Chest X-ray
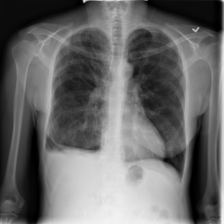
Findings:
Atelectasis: negative
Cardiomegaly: negative
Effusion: negative
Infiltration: negative
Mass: negative
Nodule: negative
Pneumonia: negative
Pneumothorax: negative
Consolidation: negative
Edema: negative
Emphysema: negative
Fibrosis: negative
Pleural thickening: negative
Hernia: negative